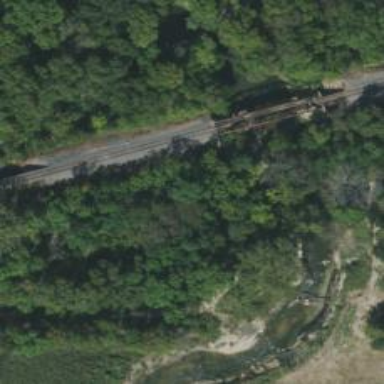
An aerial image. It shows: Bridge over railway line.